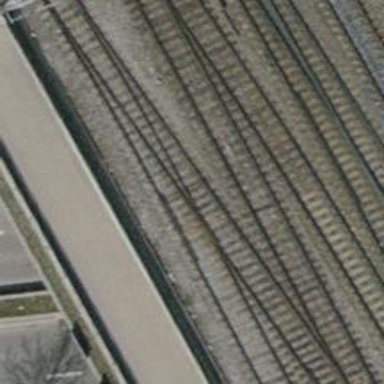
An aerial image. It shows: Single-track electrified railway siding with contact line.